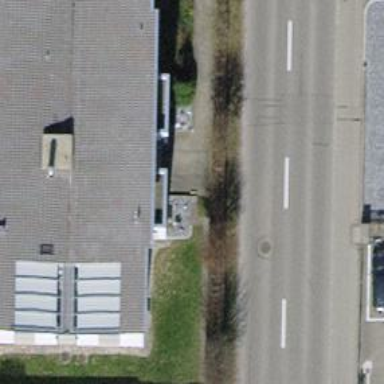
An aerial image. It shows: Skillion-roofed apartment building.